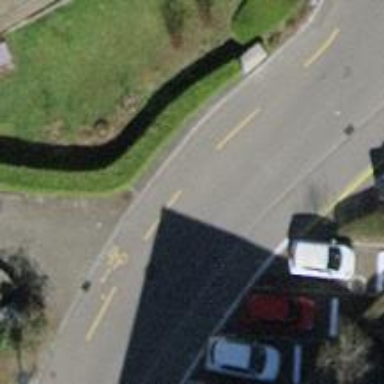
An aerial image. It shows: Residential road with asphalt surface and designated cycle lane on the left.